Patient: sex M, age 61
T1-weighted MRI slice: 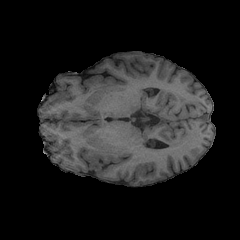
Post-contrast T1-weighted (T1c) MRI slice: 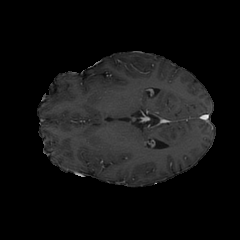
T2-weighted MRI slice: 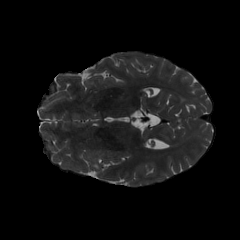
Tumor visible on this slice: yes
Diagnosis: Glioblastoma, IDH-wildtype
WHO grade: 4